Question: I made a user control consist of 1 picture box,linklabel caption with "title" and two buttons caption with "view" and "remove" and it look like this

now I used this user control to add on the flowlayout panel now my question is How do I delete the user control itself by clicking the button "Remove" in order to remove itself from the flowlayout panel? I know it has something to do with flowLayoutPanel1.Controls.Remove(); or .RemoveAt(); btw I'm using C# visual Studio 2013,It would be grateful if someone could give me atleast a sample codes for this one.
my code for adding a user control is this one
'''
private void add_Click(object sender, EventArgs e)<br>
{
AddItem add = new AddItem();
flowLayoutPanel1.Controls.Add(add);
}
'''
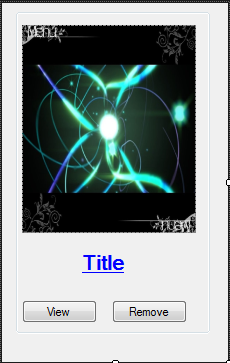
Answer: This works for me:
'''
private void removeButton_Click(object sender, EventArgs e)
{
// if the images come from unmanged GDI bitmaps
if (this.yourPictureBox.Image != null) this.pb_yourPictureBox.Image.Dispose();
this.Parent.Controls.Remove(this);
}
'''
This should go into the click event of that 'Button' in your 'UserControl' class.
I have by now gotten into the habit of making it even a bit more secure:
'''
private void removeButton_Click(object sender, EventArgs e)
{
// if the images come from unmanged GDI bitmaps
if (this.yourPictureBox.Image != null)
{
Image img = pb_yourPictureBox.Image;
this.pb_yourPictureBox.Image = null;
img .Dispose();
}
this.Parent.Controls.Remove(this);
}
'''
This way the 'PictureBox' will never try to show a disposed 'Image' and crash, even if that could only happen for a virtually zero timespan..